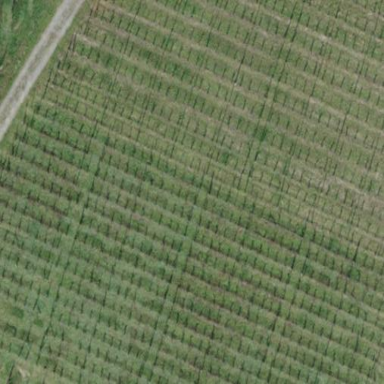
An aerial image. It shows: Vineyard with grape crops.